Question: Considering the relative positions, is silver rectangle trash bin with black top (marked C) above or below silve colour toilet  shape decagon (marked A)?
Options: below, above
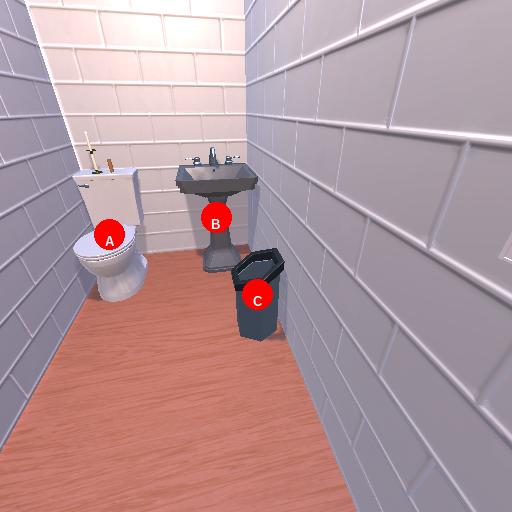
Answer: below